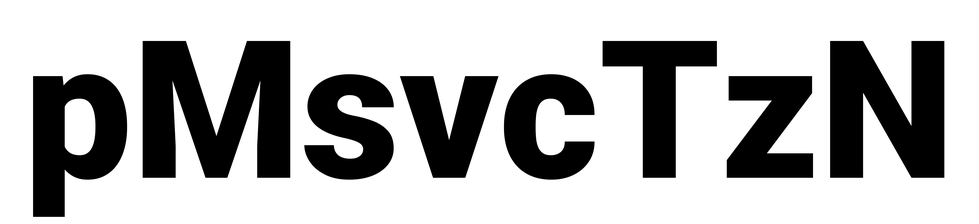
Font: Roboto_Black